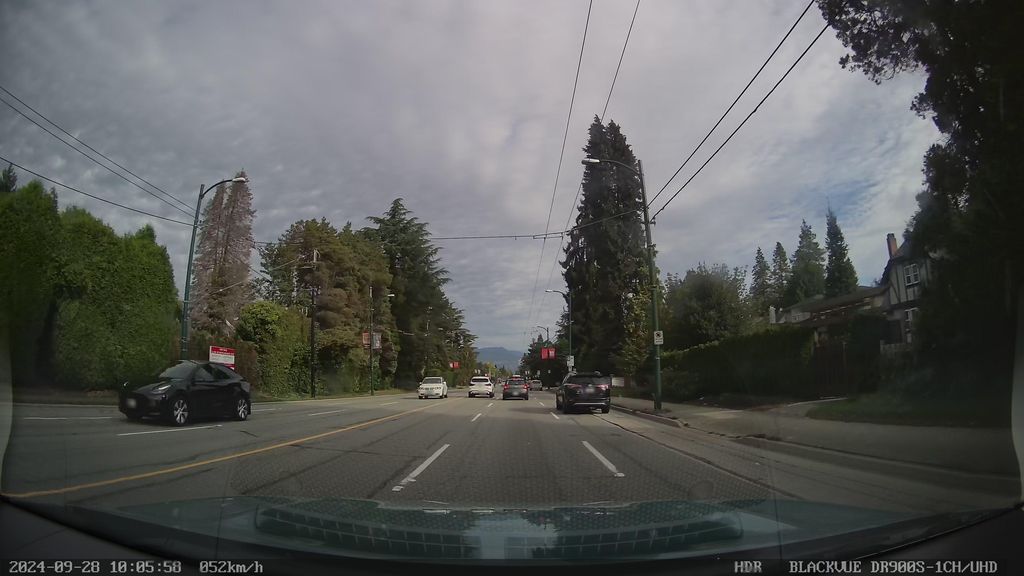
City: vancouver